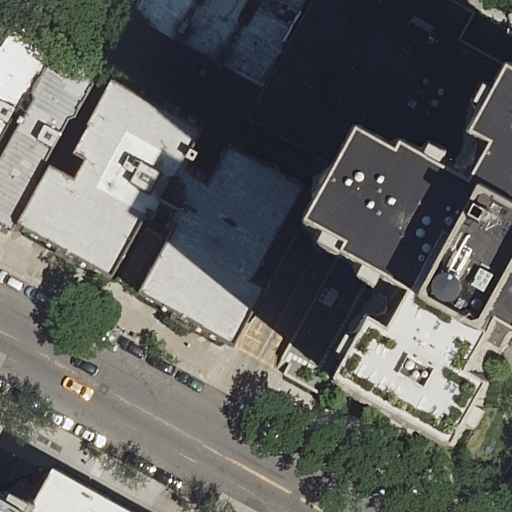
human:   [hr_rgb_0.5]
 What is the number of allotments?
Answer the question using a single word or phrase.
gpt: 0

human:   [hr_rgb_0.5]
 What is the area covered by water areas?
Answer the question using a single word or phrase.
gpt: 0m2

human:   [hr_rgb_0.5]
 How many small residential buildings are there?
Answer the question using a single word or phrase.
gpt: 3

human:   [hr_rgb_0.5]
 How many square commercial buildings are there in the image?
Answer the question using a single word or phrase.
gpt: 0

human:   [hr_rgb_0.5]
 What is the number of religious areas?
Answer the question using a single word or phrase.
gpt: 0

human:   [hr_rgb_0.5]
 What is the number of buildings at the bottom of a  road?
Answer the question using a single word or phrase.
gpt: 2

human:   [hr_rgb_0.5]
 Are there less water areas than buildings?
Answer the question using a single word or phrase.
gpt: yes

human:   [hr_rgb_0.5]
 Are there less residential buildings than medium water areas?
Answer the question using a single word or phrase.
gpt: no

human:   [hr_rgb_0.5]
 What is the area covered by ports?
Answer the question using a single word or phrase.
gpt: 0m2

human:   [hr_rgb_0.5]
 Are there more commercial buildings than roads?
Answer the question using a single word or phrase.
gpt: no

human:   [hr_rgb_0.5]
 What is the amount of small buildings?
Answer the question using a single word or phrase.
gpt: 3

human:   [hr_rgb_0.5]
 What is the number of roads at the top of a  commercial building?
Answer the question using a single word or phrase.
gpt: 0

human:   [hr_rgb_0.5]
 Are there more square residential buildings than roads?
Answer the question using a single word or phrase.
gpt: no

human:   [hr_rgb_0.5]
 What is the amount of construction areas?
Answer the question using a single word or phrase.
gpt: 0

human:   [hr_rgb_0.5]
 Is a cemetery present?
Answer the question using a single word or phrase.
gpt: no

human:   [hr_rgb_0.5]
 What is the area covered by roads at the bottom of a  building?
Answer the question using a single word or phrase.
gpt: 0m2

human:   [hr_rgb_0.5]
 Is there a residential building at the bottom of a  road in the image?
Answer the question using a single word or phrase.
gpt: yes

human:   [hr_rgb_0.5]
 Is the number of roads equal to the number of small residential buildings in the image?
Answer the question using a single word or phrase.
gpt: no

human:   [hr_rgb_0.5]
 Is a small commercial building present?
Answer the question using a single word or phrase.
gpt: no

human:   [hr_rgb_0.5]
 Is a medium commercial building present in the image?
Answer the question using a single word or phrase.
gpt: no

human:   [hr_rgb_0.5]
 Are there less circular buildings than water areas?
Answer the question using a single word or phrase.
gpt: no

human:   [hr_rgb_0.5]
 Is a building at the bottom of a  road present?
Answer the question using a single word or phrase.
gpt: yes

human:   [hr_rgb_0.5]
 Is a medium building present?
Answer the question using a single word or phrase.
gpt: yes

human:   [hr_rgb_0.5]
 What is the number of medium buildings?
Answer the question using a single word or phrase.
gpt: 6

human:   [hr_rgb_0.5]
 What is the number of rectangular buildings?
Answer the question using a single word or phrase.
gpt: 2

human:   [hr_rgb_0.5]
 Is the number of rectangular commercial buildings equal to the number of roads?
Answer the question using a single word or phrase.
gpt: no

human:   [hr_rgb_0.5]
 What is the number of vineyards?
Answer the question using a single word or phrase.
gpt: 0

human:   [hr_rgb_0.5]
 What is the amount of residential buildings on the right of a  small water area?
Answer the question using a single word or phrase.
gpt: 0

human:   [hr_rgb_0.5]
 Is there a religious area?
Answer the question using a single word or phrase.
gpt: no

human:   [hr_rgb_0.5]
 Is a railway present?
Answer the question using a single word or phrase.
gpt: no

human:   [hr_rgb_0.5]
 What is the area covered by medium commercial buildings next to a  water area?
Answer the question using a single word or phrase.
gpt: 0m2

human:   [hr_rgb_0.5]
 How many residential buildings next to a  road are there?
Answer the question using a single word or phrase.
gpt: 11

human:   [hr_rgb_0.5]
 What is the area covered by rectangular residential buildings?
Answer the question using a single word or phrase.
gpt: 79m2

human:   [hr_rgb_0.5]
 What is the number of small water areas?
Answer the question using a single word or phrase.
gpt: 0

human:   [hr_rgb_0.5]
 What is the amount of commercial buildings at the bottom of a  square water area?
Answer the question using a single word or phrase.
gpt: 0

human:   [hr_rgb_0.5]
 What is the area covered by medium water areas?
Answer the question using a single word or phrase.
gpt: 0m2